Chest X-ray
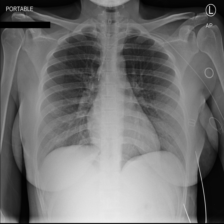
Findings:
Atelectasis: negative
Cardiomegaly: negative
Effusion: negative
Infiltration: negative
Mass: negative
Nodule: negative
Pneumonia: negative
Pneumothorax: negative
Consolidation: negative
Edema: negative
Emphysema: negative
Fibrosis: negative
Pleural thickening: negative
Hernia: negative